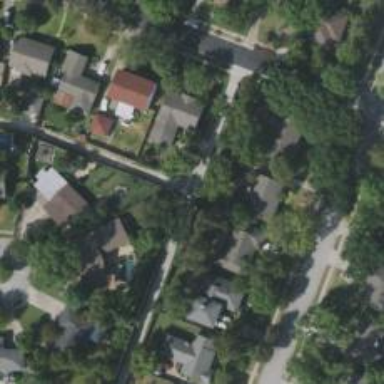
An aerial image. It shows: Alley classified as service road.